七年级 · 解析几何
如图, 将等边 $\triangle A B C$ 向右平移得到 $\triangle D E F$, 其中点 $E$ 与点 $C$ 重合, 连接 $B D$, 若 $A B=2$,则线段 $B D$ 的长为 $($ )

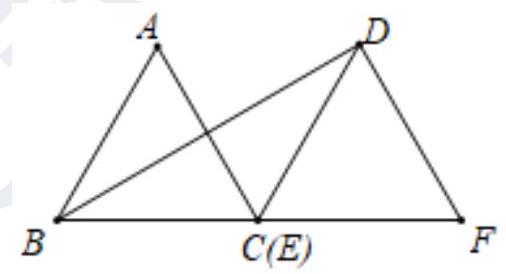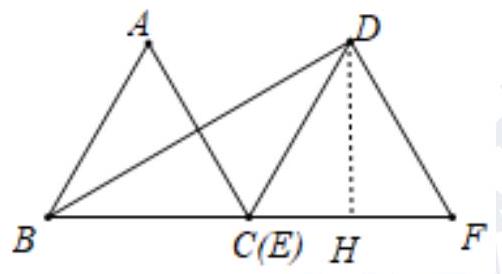
A. 2
B. 4
C. $\sqrt{3}$
D. $2 \sqrt{3}$

答案: D
解析: 解【答案】 $D$

【解析】解: 如图, 过点 $D$ 作 $D H \perp C F$ 于 $H$,

$\because$ 将等边 $\triangle A B C$ 向右平移得到 $\triangle D E F$,

$\therefore \triangle D E F$ 是等边三角形,

$\therefore D F=C F=2, \angle D F C=60^{\circ}$,

$\because D H \perp C F$,

$\therefore \angle F D H=30^{\circ}, C H=H F=1$,

$\therefore D H=\sqrt{3} H F=\sqrt{3}, B H=B C+C H=3$,

$\therefore B D=\sqrt{B H^{2}+D H^{2}}=\sqrt{3+9}=2 \sqrt{3}$,

故选: D.

过点 $D$ 作 $D H \perp C F$ 于 $H$, 由平移的性质可得 $\triangle D E F$ 是等边三角形, 由等边三角形的性质可求 $C H=1, D H=\sqrt{3}$, 由勾股定理可求解.

本题考查了等边三角形的性质, 平移的性质, 勾股定理等知识, 掌握平移的性质是本题的关键.